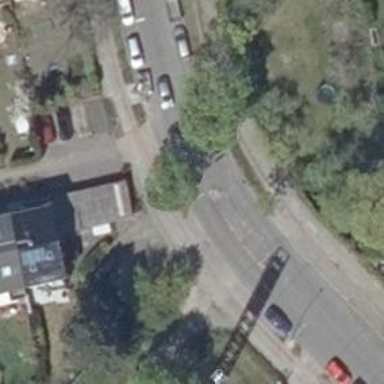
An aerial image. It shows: Footway along the road.